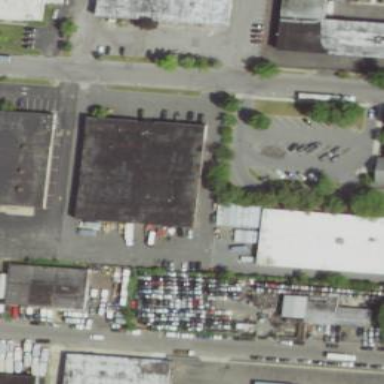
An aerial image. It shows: Commercial building.